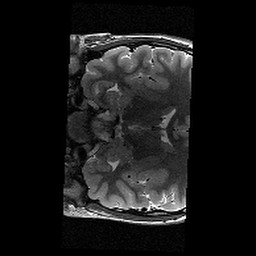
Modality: T2w
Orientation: coronal
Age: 10
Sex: male
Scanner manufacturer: siemens
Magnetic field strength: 3 T
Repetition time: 9.23 s
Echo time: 0.067 s